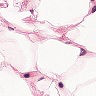
Metastatic tissue present: no